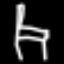
Label: chair